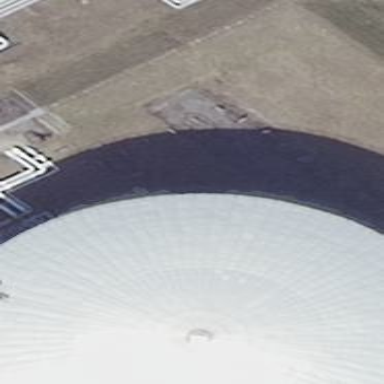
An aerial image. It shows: Storage tank which is man-made and housed in building.